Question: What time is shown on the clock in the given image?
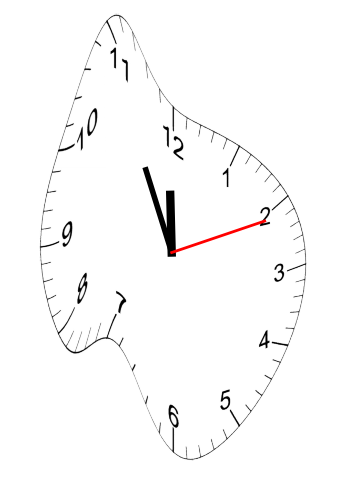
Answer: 11:55:11